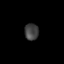
Tissue: lung
Cell type: Myeloid cells
Senescence score: 0.1605
Nuclear area (px): 229
Mean DAPI intensity: 65.559